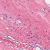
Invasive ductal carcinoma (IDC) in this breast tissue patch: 0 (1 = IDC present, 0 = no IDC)